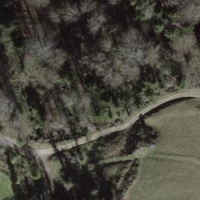
EUNIS habitat code: 44
Species observed at this site:
Eristalis tenax
Petasites albus